Question: Good morning,
I have an email column in a table that contains more than one email, separated by a semicolon.
Actually i am trying to retrieve the email with this query
'''
-- cdu_mail is the column
select
ltrim(rtrim(cdu_mail)),
substring(ltrim(RTRIM(cdu_mail)), 0, charindex(';',ltrim(RTRIM(cdu_mail))))
FROM Clientes
'''
If i have more than one mail in the row the query retrieves correctly the first email, but if there is only one email in the row the result is blank.

What do i need to change to get all the mails correctly?
Thank you.
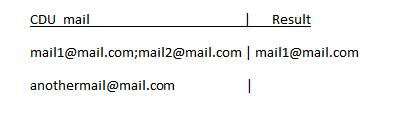
Answer: You can also tack on a semi-colon at the end of the column to guarantee a semi-colon will always exist, and avoid using case expressions:
'''
select ltrim(rtrim(cdu_mail)),
substring(ltrim(RTRIM(cdu_mail)), 0, charindex(';',ltrim(RTRIM(cdu_mail + ';'))))
FROM #Clientes
'''